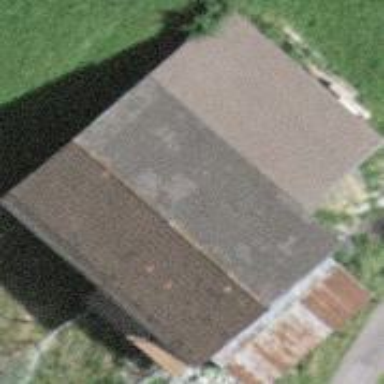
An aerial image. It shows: Barn.